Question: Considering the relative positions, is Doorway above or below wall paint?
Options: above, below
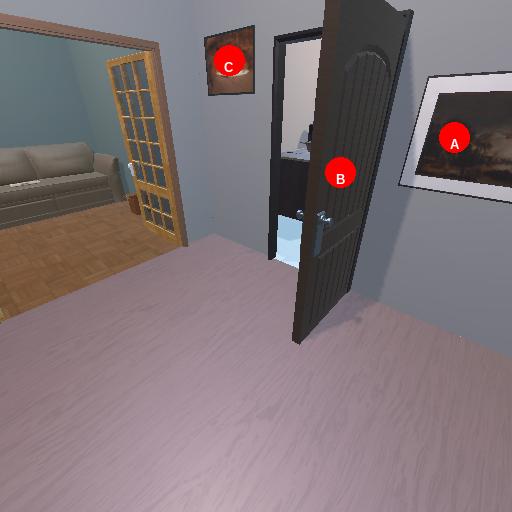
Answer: above